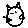
Label: cat